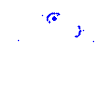
Particle: kaon